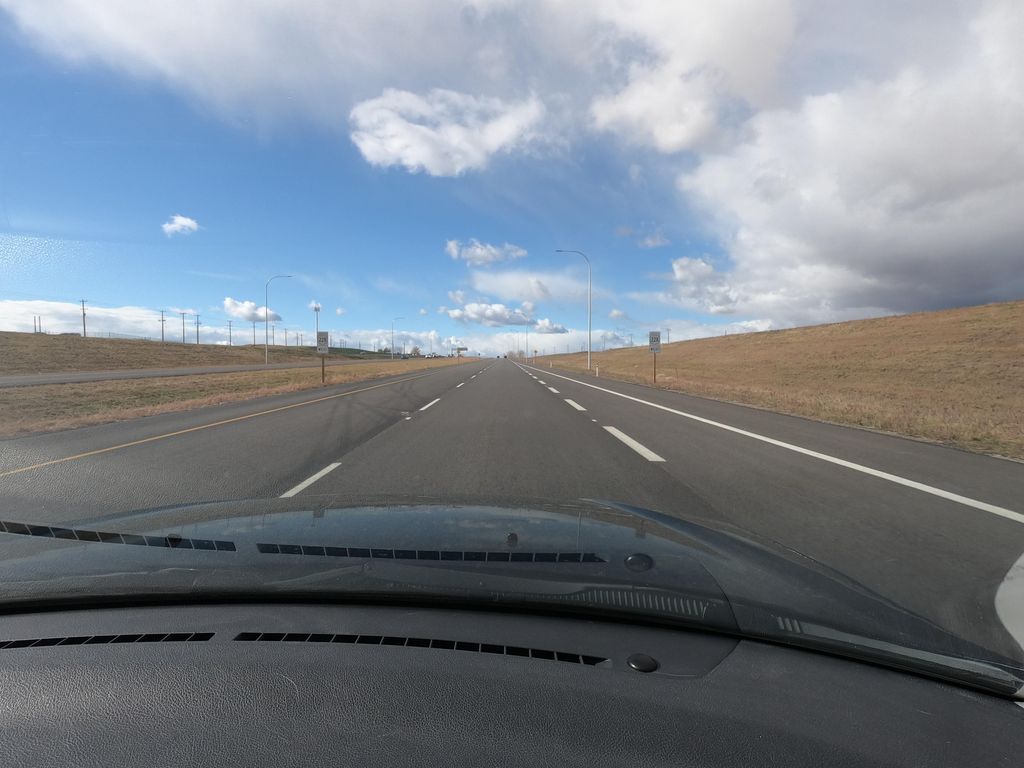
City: calgary